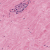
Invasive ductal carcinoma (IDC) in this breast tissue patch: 0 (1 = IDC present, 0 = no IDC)